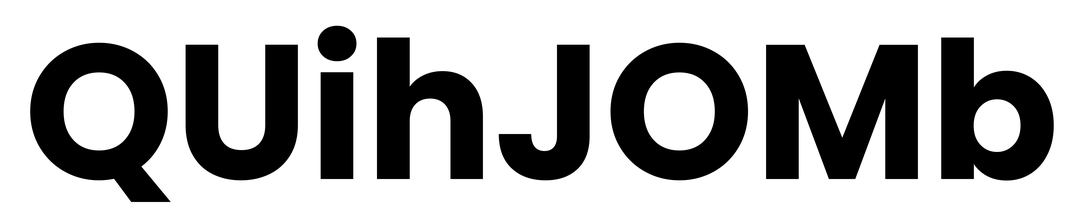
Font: Poppins-Bold